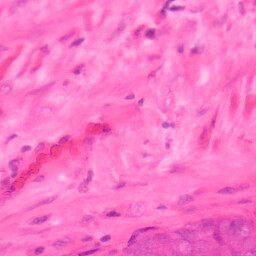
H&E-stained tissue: Colon